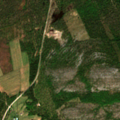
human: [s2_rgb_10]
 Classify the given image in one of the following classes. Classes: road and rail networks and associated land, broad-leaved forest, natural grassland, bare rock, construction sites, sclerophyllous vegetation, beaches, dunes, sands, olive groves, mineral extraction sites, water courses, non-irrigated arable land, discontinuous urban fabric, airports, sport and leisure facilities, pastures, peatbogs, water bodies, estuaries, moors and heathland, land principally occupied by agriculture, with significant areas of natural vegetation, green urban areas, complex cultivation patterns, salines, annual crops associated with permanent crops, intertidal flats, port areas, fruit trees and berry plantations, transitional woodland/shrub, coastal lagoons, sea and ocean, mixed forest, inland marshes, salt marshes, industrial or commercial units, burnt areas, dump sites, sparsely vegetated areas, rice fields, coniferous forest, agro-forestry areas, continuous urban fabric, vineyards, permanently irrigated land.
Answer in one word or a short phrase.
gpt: non-irrigated arable land, coniferous forest, mixed forest, transitional woodland/shrub